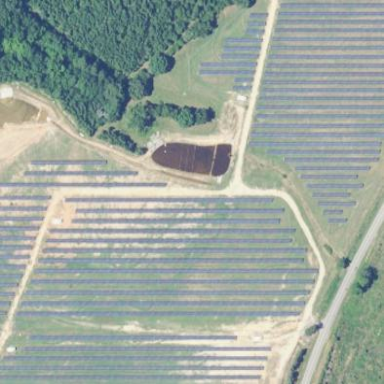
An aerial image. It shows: Solar power plant utilizing photovoltaic technology.